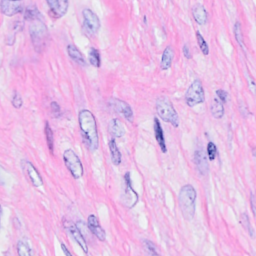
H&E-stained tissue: Breast